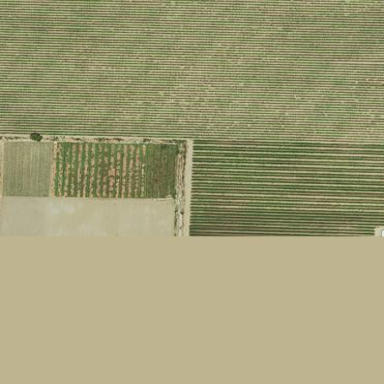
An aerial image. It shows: Beautiful vineyard in the countryside.